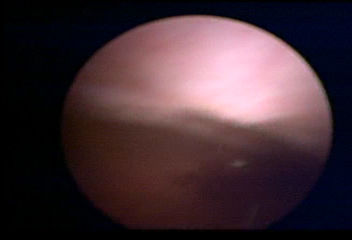
Modality: WLC
Class: Normal mucosa
Bladder cancer association: No